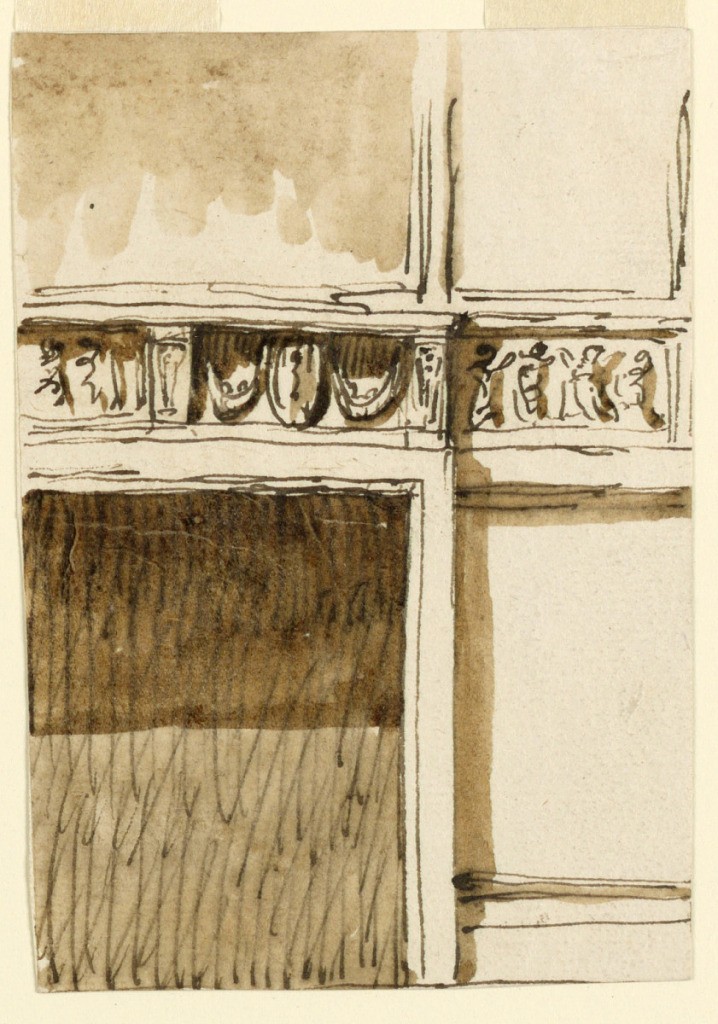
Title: Design for Mantelpieceand Adjoining Wall Friezes
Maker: Giuseppe Barberi, Italian, 1746–1809
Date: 1789
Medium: Pen and brown ink, brush and brown wash on off-white laid paper, lined
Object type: Drawing
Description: The right half of the fireplace and the lower right corner of the looking-glass are shown. The frieze is decorated with festoons hanging beside an ovoidal medallion at right, with figures in the center. Brackets supporting the entablature separate the panels. Figures decorate the frieze at the wall. Reliefs for the mantelpiece in the Noble Cabinet, Palazzo Altieri.